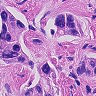
Metastatic tissue present: yes